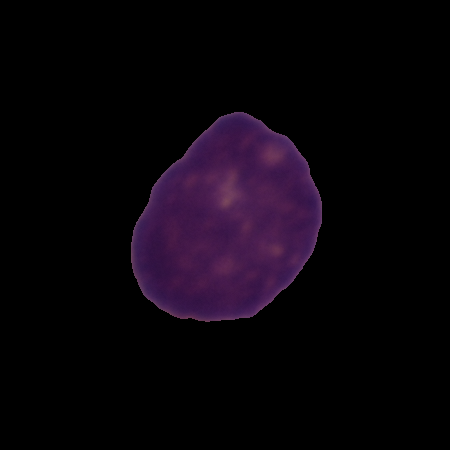
Label: healthy